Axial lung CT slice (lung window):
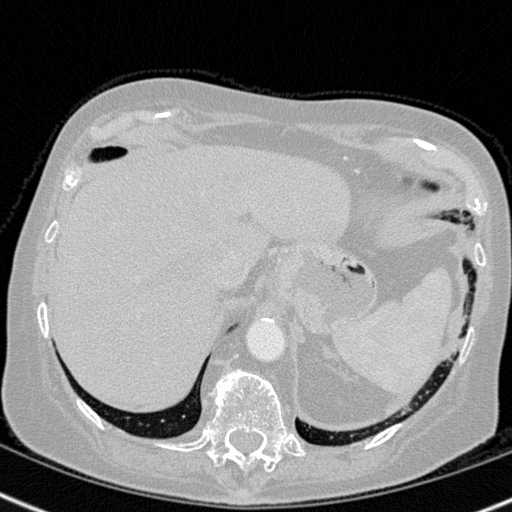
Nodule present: no